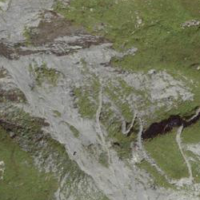
EUNIS habitat code: 25
Species observed at this site:
Leontopodium nivale